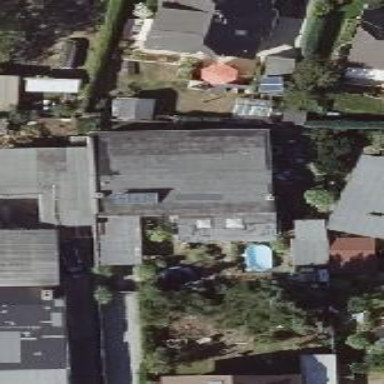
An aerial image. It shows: Detached building.